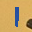
Label: 1